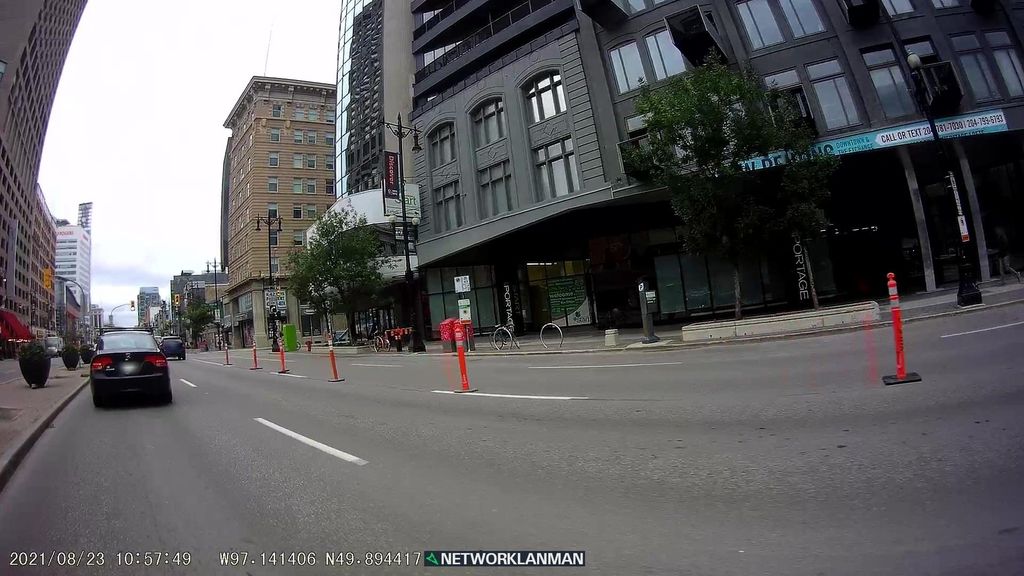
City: winnipeg